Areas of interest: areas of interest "Basketball Arena"
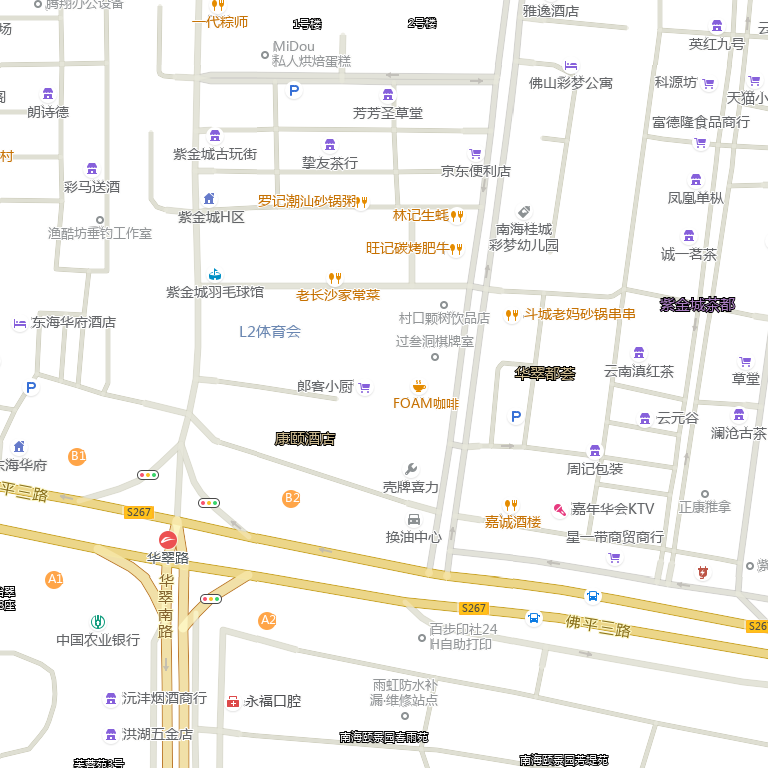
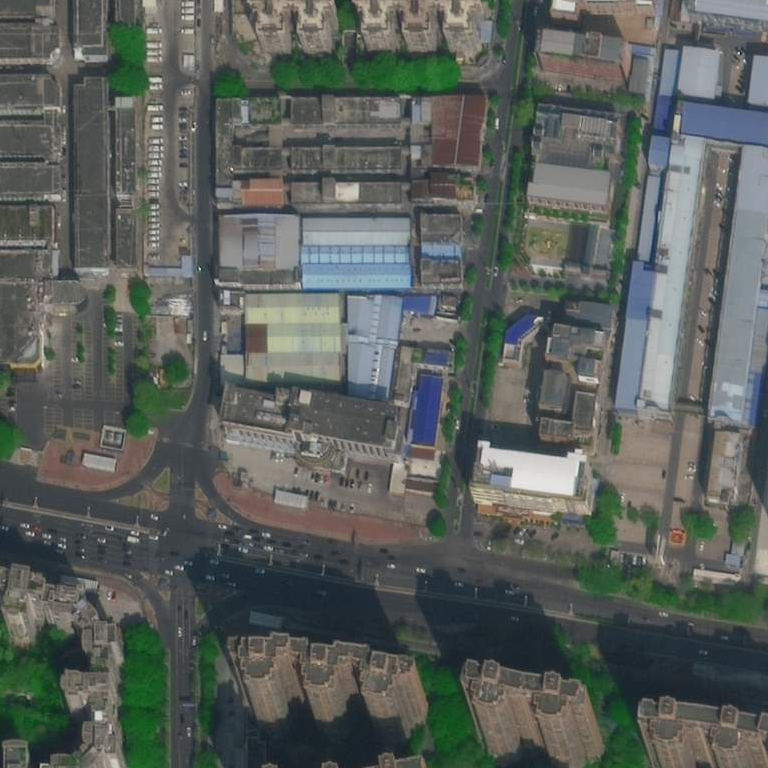